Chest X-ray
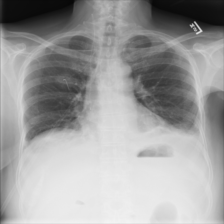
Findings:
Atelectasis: positive
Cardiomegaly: negative
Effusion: positive
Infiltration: negative
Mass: negative
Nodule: negative
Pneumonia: negative
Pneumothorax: negative
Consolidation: negative
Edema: negative
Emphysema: negative
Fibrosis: negative
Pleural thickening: negative
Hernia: negative